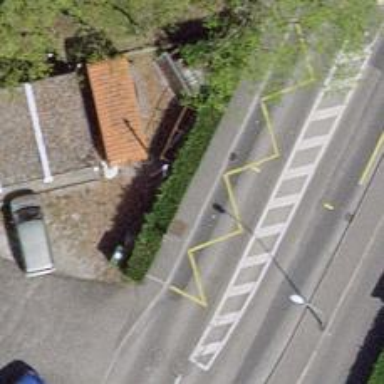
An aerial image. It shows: Bus stop with platform for public transport.